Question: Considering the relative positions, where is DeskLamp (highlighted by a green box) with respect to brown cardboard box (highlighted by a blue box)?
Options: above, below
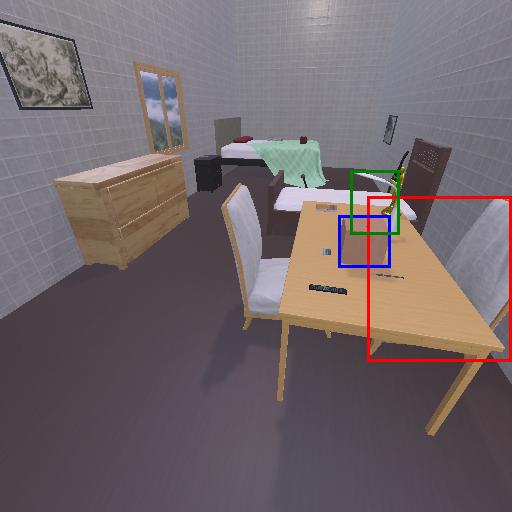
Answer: above